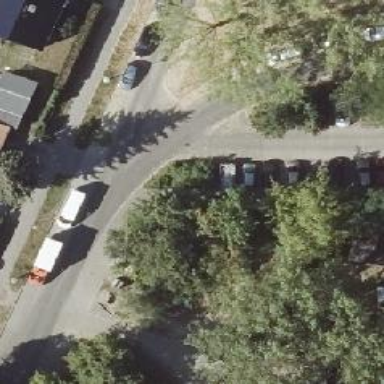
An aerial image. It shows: Concrete parking aisle as service road.